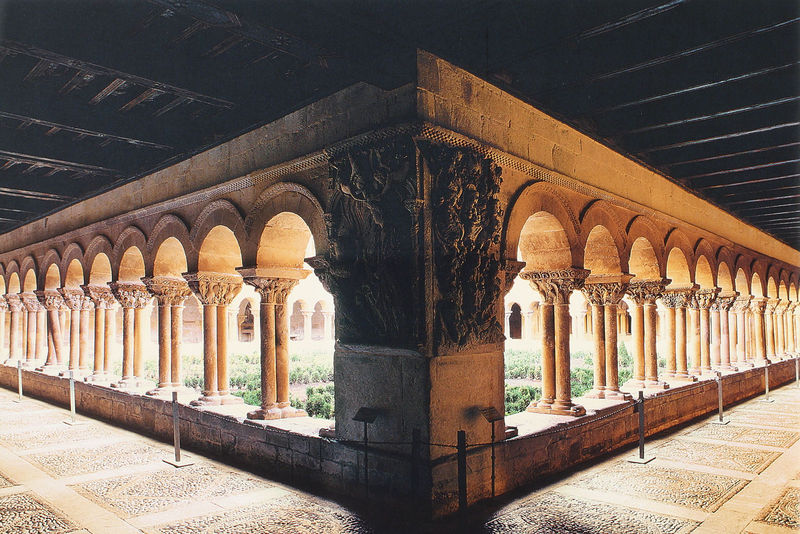
Titel: S. Domingo de Silos
Standort: Burgos (EU - E)
Schlagwörter: holz, licht, pfeiler, säulen, park, muster, architektur, stein, steine, kirche, boden, decke, pflanzen, garten, relief, farbig, bogen, perspektive, mauer, hof, figuren, rundbogen, verzierung, balken, foto, photographie, bögen, gang, arkade, innenhof, kloster, kiesel, holzdecke, arkaden, kapitelle, kapitell, doppelsäulen, romanik, korinthisch, absperrung, säulengang, kreuzgang, romanisch, säulenfuss, kaettendecke, farbog